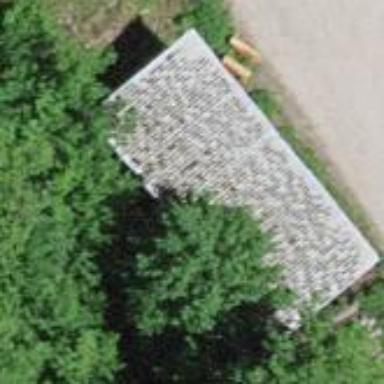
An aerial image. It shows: Shed.